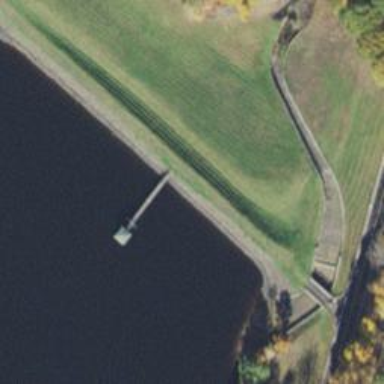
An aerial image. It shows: Dyke forming dam across the waterway.